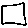
Label: square